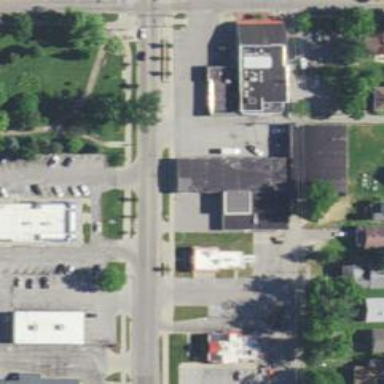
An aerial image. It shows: Retail building.